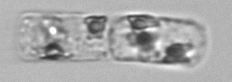
Label: Guinardia_delicatula